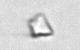
Label: detritus_transparent